Question: I have these 2 CSV files:
1. train-set.csv
2. test-set.csv
Both of them are in the same structure (with different content) and similar to this example :

Each column is a feature and the last column - 'class', is the name of the class to predict.
.
1. Initializing Naive Bayes with a CSV file (model creation, training, required pre-processing, etc...)
2. For a given CSV row - predicting a class
Thanks!
.
.
BTW -
I'm using 'Mahout 0.9' and 'Hadoop 2.4' and iv'e already tried to follow these links:
<URL>
<URL>
.
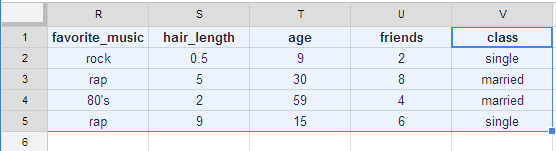
Answer: I Managed to create a working example.
if you are interested, see <URL>